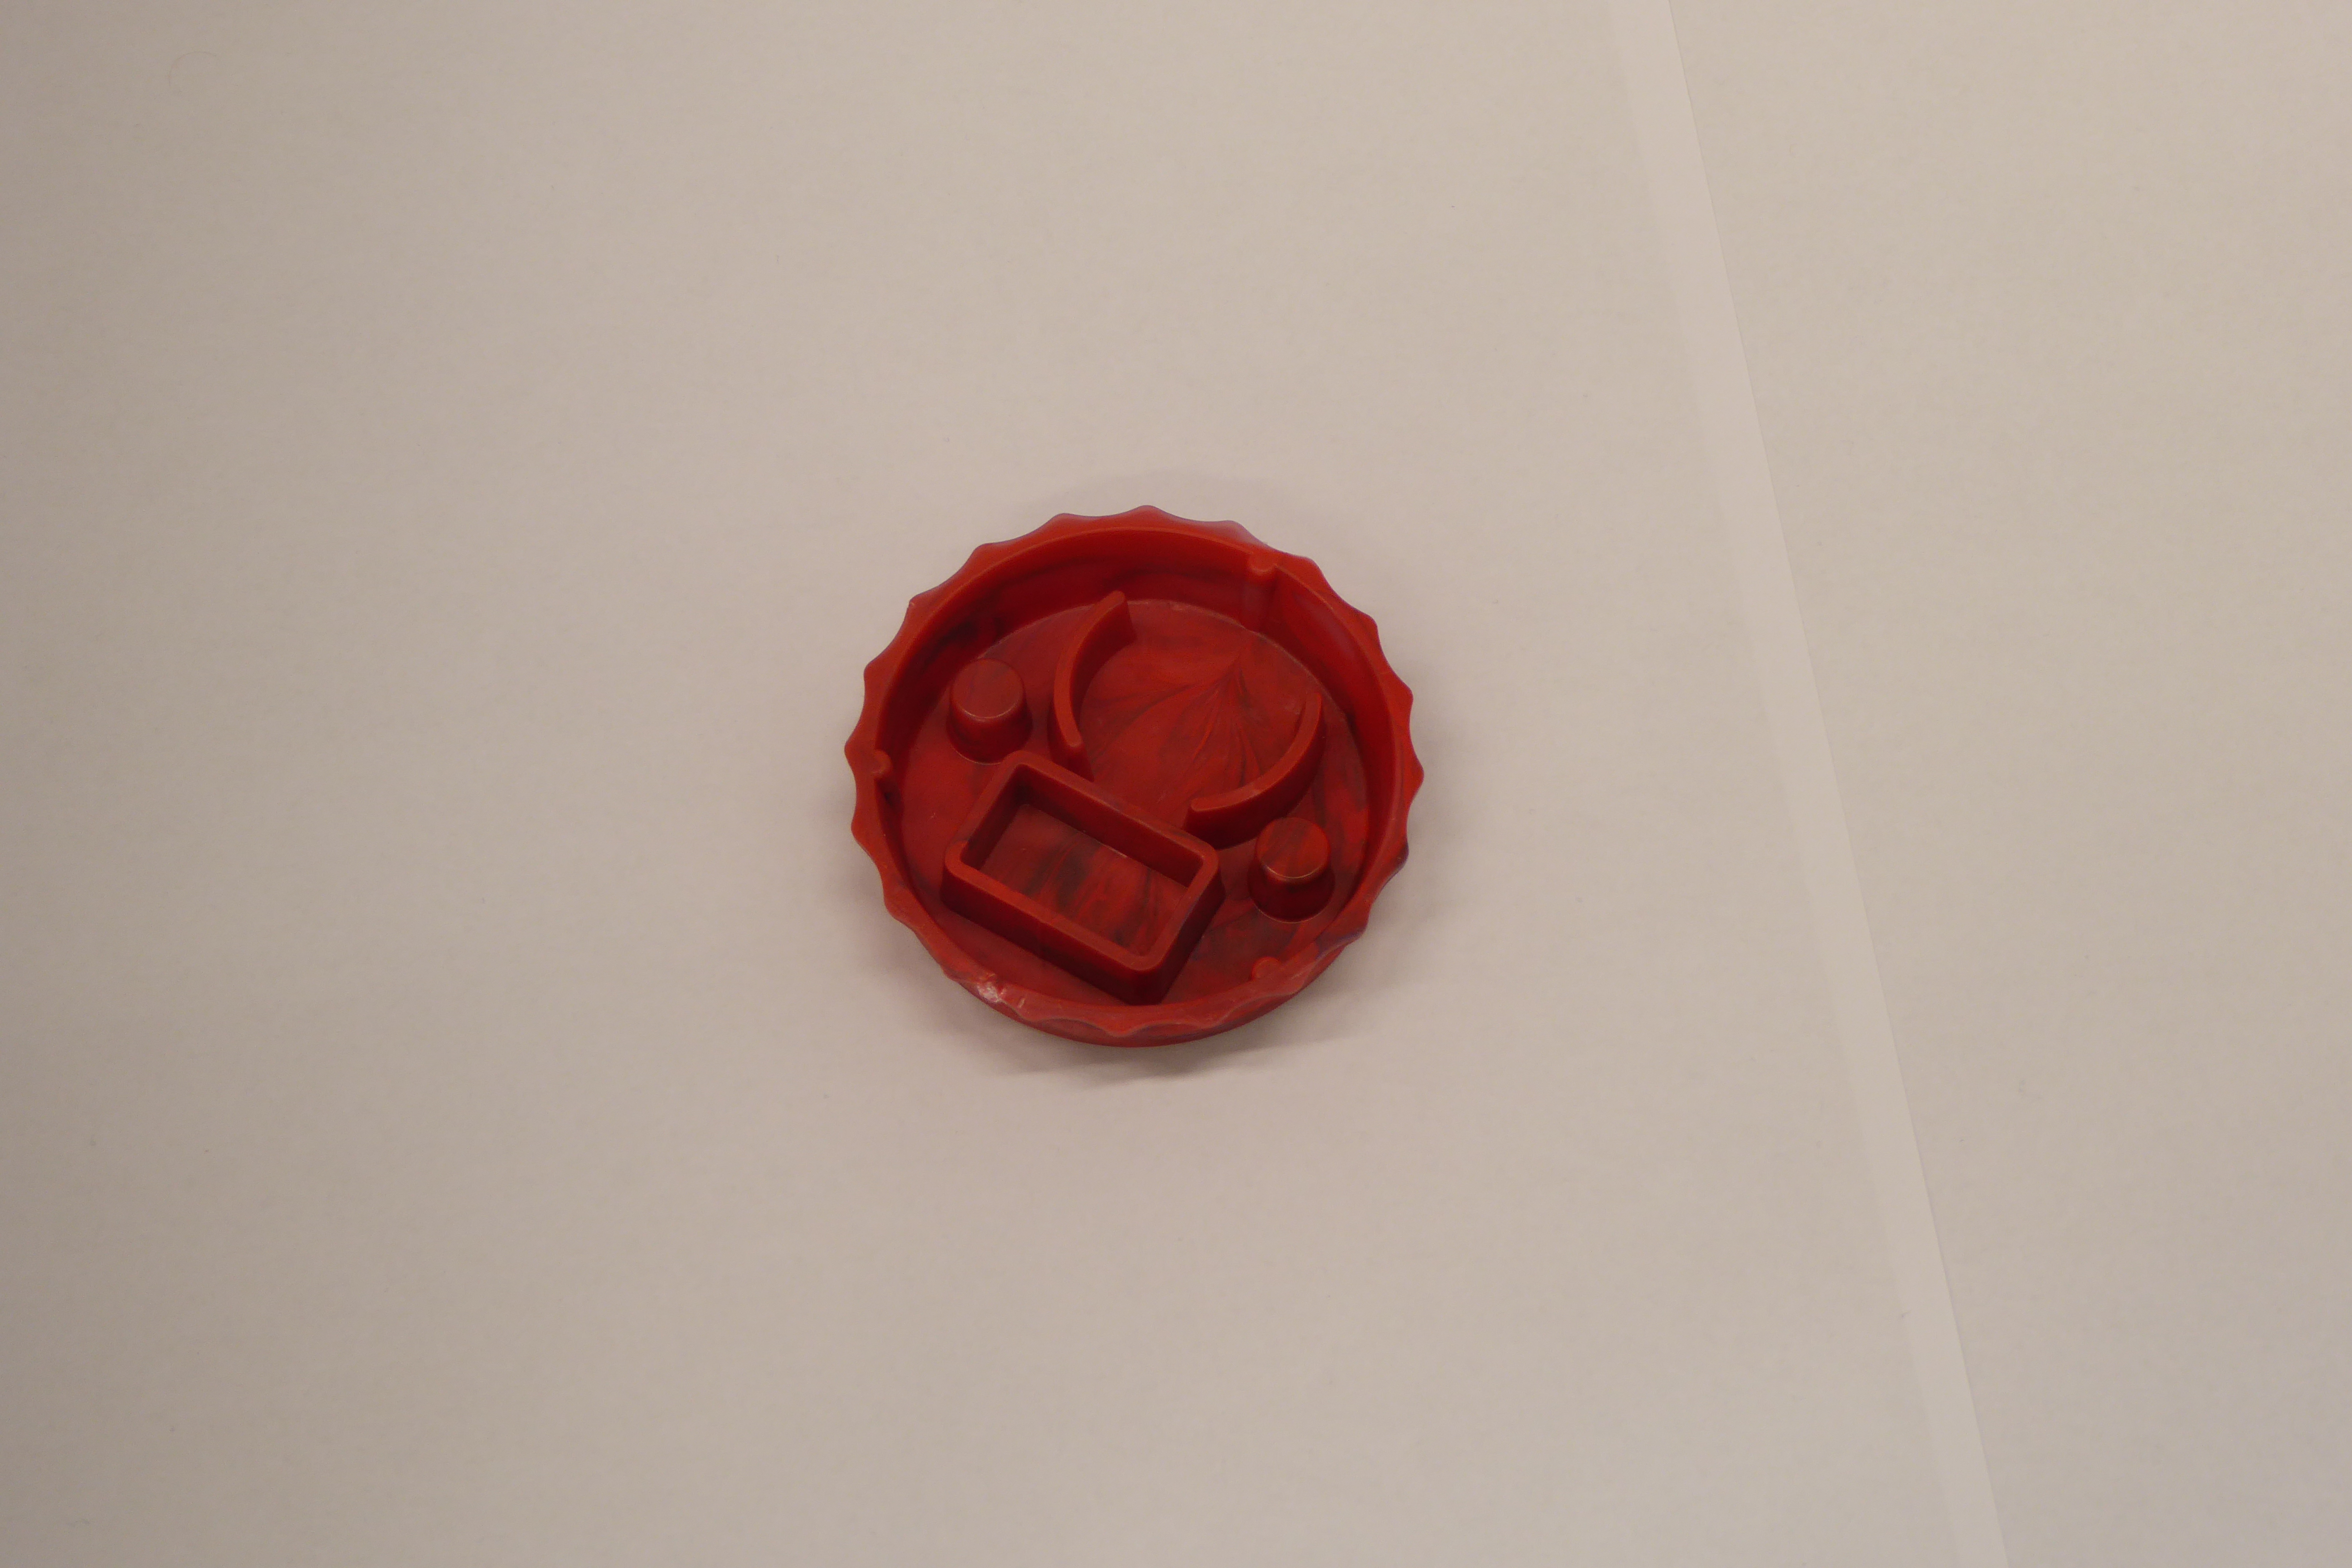
Label: Bottle Opener - Cover